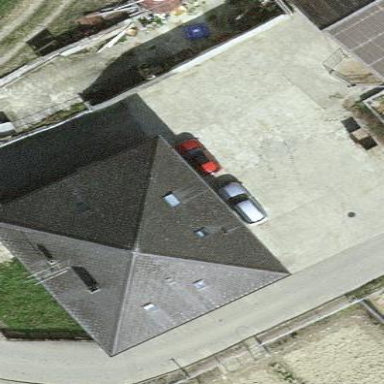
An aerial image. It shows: Building.